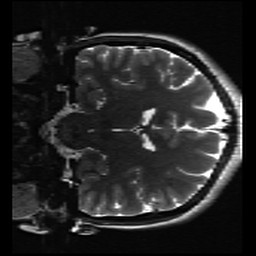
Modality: inplaneT2
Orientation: coronal